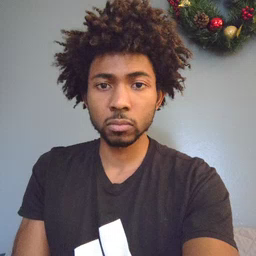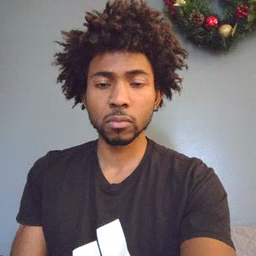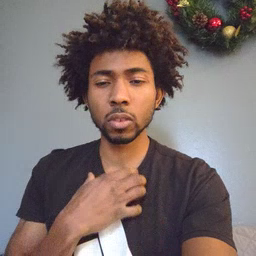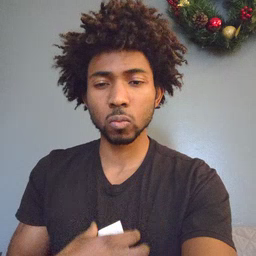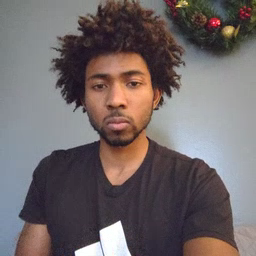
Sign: hungry